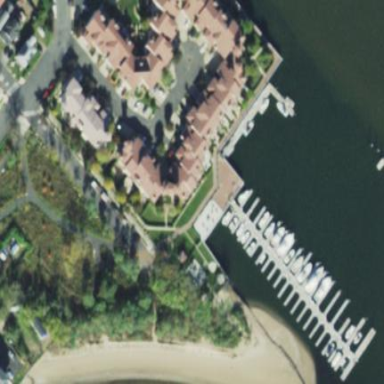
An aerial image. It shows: Marina area for leisure land.